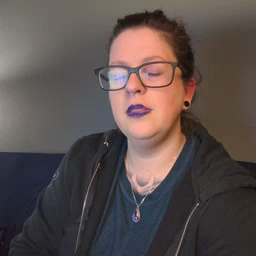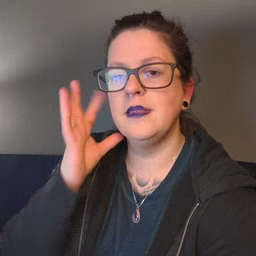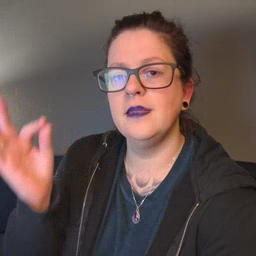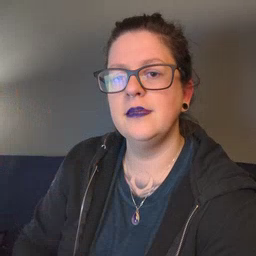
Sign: cat